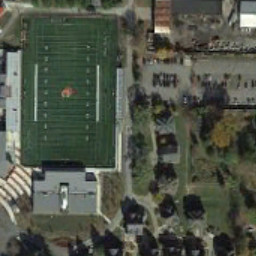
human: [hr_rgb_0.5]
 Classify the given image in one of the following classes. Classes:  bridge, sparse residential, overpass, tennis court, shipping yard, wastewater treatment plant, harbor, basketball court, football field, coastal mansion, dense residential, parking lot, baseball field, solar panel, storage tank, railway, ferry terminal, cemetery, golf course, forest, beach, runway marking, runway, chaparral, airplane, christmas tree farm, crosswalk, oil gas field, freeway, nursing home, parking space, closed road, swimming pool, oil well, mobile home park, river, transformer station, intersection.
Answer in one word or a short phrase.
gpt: football field